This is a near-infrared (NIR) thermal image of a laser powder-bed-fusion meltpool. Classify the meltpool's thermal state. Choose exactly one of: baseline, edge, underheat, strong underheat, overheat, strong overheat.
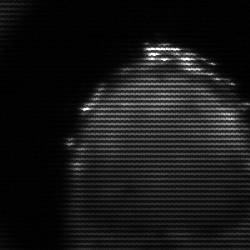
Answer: edge